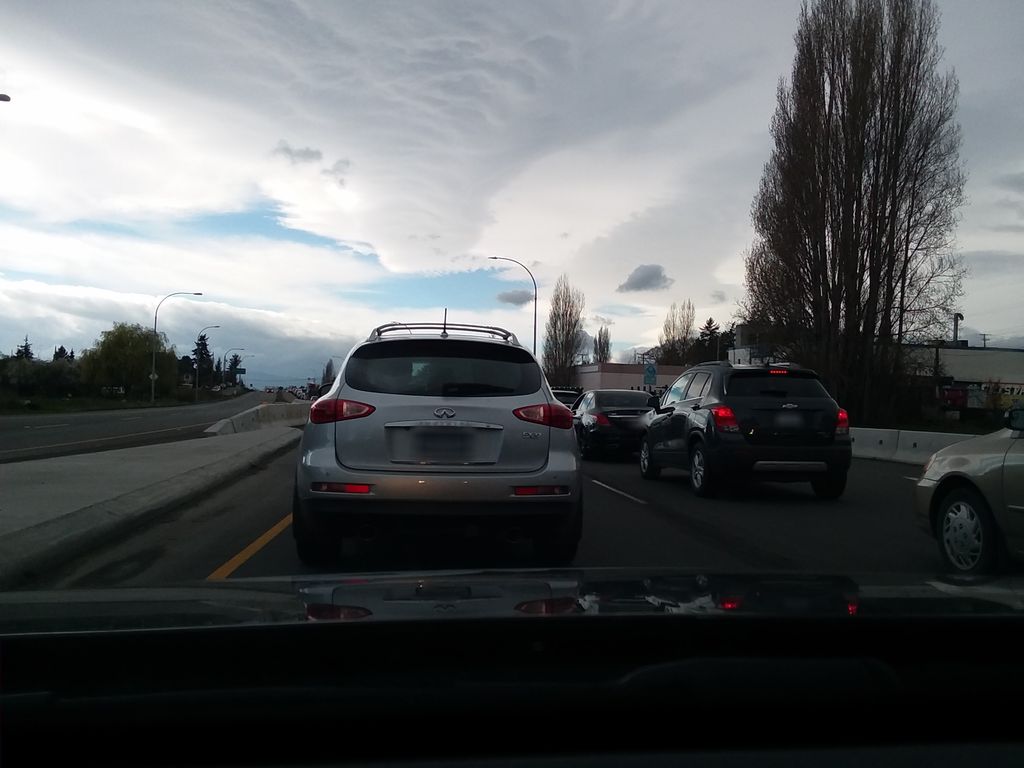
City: victoria